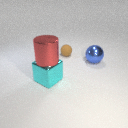
large cyan metal cube to the left of small brown rubber sphere